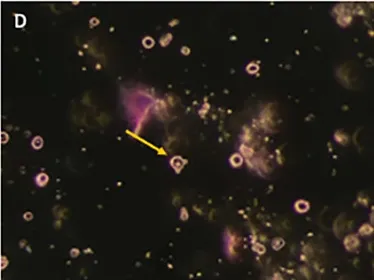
Clinical manifestations of immunoglobulin A vasculitis. Dark-field microscopy illumination. Original magnification x400.
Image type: pathology (fish)